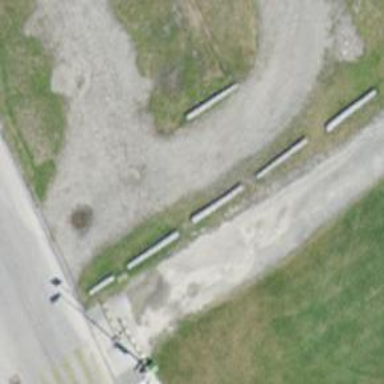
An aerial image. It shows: Parking aisle made of grass.